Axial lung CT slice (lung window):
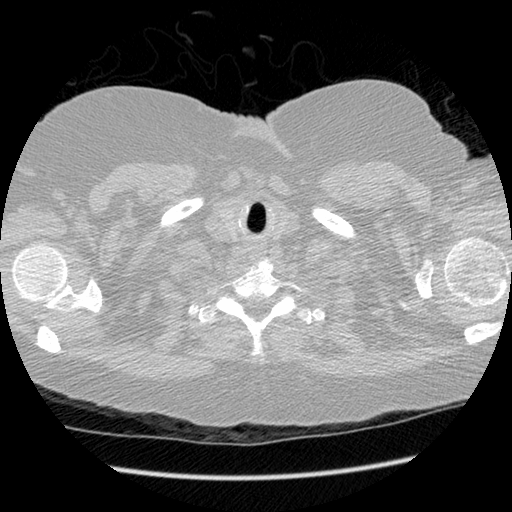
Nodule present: no